Interaction volume radius: 10 \u00c5
Interaction volume height: 25 \u00c5
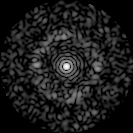
Disorder parameter: 0.8465